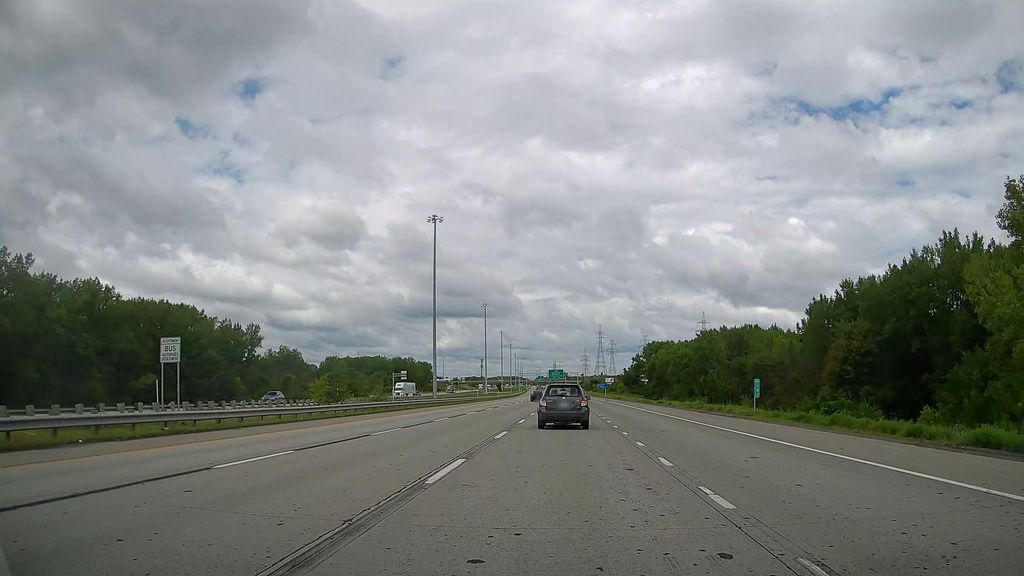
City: montreal